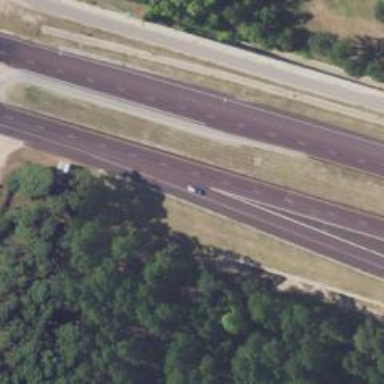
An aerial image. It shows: Trunk link highway with asphalt surface.